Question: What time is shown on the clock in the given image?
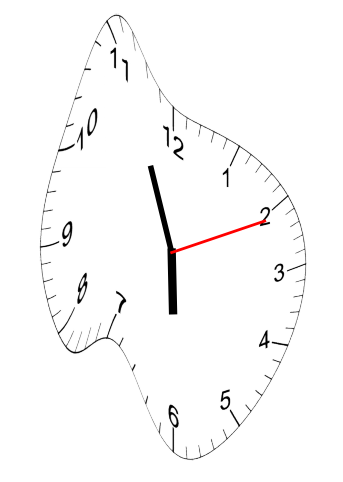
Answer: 05:56:11